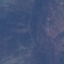
Land use / land cover: HerbaceousVegetation